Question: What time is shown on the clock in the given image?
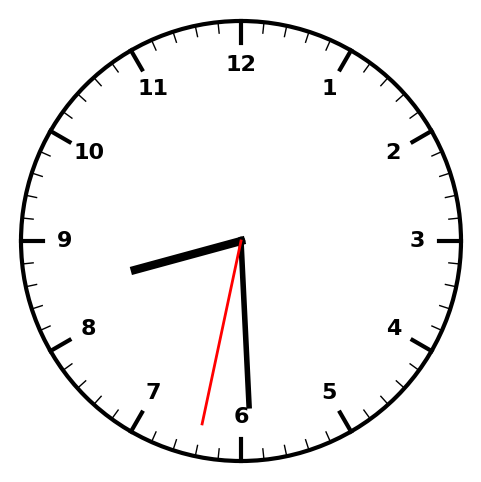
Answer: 08:29:32